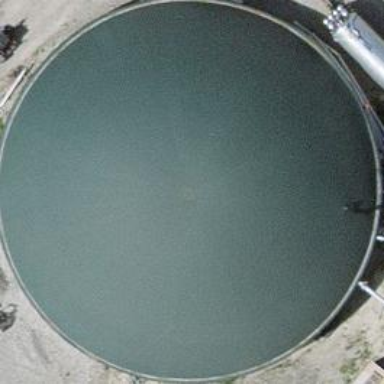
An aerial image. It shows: Domed storage tank building.